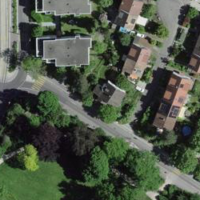
EUNIS habitat code: 55
Species observed at this site:
Cardamine pratensis